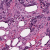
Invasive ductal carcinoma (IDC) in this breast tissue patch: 1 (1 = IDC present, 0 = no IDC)